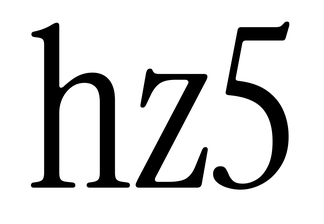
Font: InstrumentSerif-Regular